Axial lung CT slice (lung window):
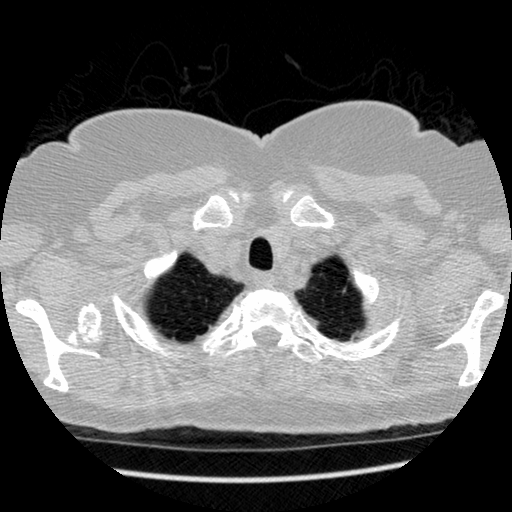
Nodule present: no